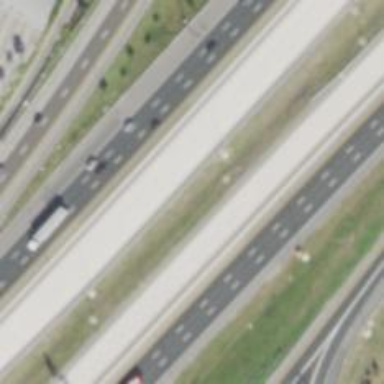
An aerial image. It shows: View of motorway.